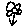
Label: flower